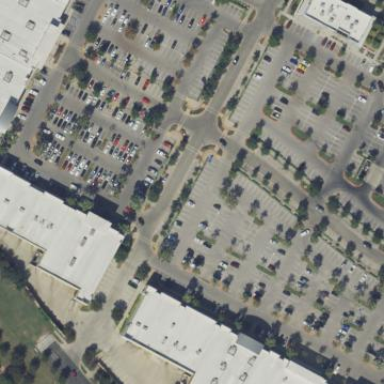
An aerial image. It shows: Retail area.